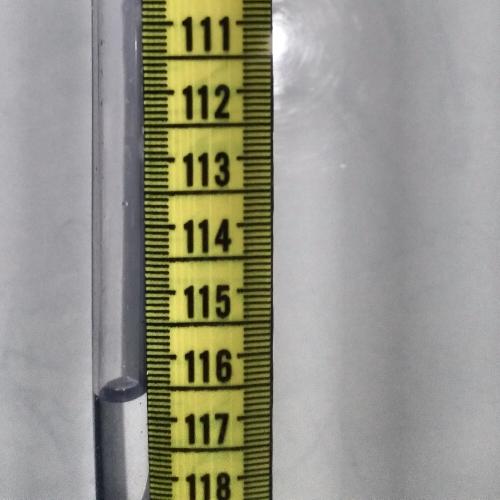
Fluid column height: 116.6 cm